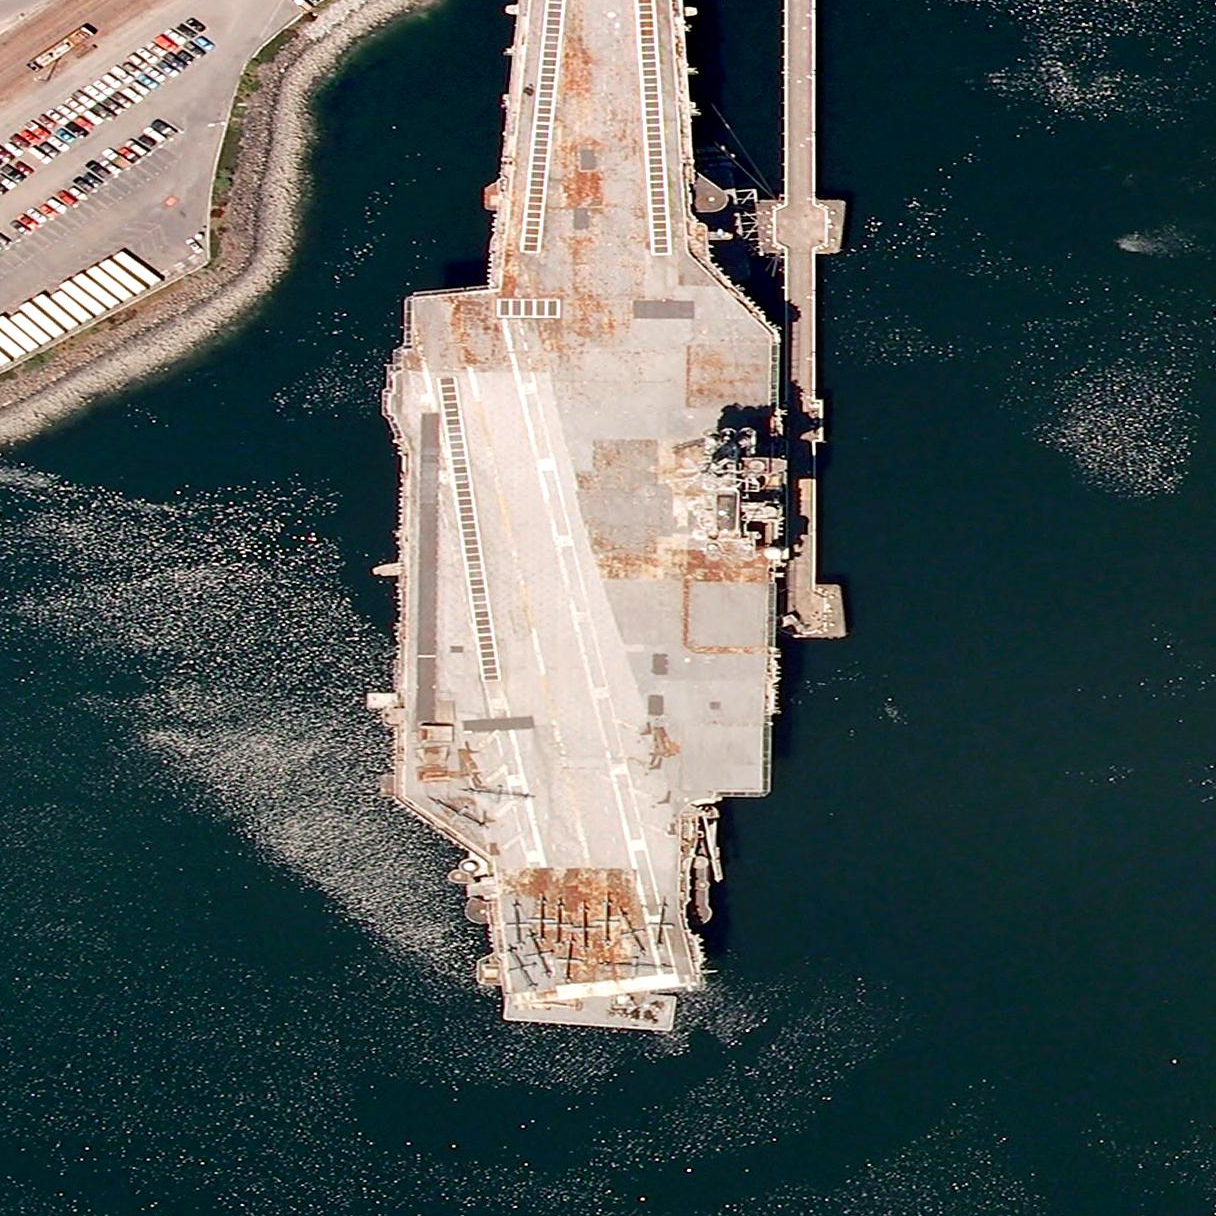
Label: aircraft_carrier